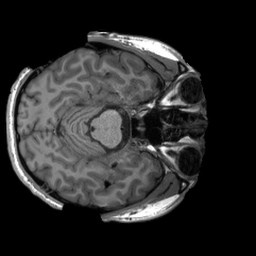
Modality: T1w
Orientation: axial
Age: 23
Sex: male
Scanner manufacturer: siemens
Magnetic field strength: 3 T
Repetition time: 2.3 s
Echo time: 0.00232 s